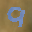
Label: 9